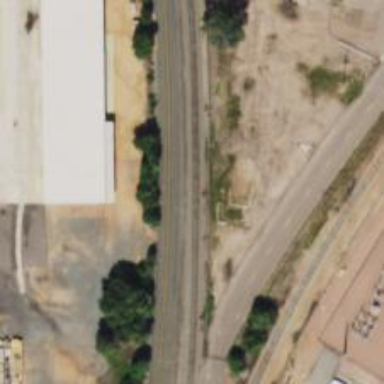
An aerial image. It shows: Railway siding with rails.